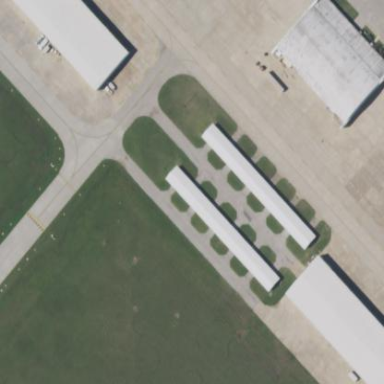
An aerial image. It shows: Building designed as airport hangar.